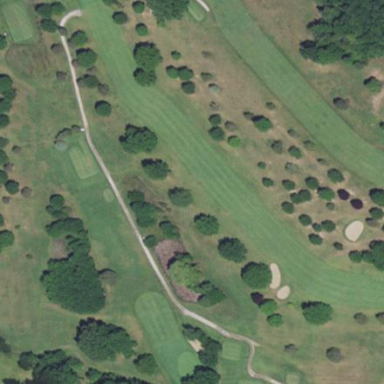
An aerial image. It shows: Rough area on grassy golf course.